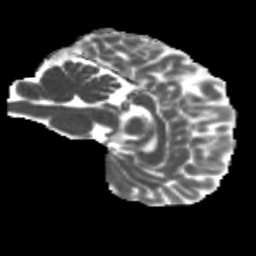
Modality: MD
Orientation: sagittal
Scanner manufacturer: siemens
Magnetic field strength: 3 T
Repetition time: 4 s
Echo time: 0.0594 s